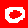
Digit: 0